Question: I am making an API that can upload to and retrieve images from the database. The first part is done - the image gets stored in an 'IFormFile' variable and gets passed to the database as 'bytes[]'.
model:
'''
public class Image
{
public int recipeId { get; set; }
public string format { get; set; }
public string description { get; set; }
public IFormFile image { get; set; }
}
'''
So this is how I am currently trying to write the GET method. My idea is to get the bytes from the database and convert them into a File that can afterward be visible on a web page.
'''
[Route("v1/recipe/image/{recipeId}")]
[HttpGet()]
public IActionResult GetImage(int recipeId)
{
byte[] data;
try
{
using (var con = _connFactory())
{
data = con.Query("SELECT Image FROM RecipeImage WHERE RecipeId = @recipeId", new { recipeId }).FirstOrDefault();
}
return File(new MemoryStream(data), "image/jpeg", "SomeName.jpg");
}
catch (Exception exc)
{
return BadRequest();
}
}
'''
'exc' looks like:
> {"Cannot implicitly convert type 'object' to 'byte[]'. An explicit conversion exists (are you missing a cast?)"}
I don't know whether this code is supposed to be correct or not but 'data' is always null. I also tried the SQL statement ('SELECT Image FROM RecipeImage WHERE RecipeId = '140'') in SSMS and it's bringing out the correct output:

Is there any other way in which I could achieve what I am trying to do?
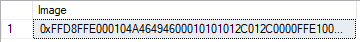
Answer: You are not telling 'Dapper' what type to expect.
This should do it:
'''
using (var con = _connFactory())
{
data = con.Query<byte[]>("SELECT Image FROM RecipeImage WHERE RecipeId = @recipeId", new { recipeId }).FirstOrDefault();
}
'''
Personally I would prefer:
'''
using (var con = _connFactory())
{
data = con.QuerySingle<byte[]>("SELECT Image FROM RecipeImage WHERE RecipeId = @recipeId", new { recipeId });
}
'''
which will throw an exception if more or less than one image is found.